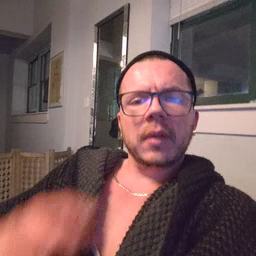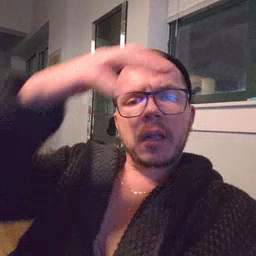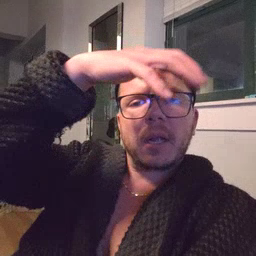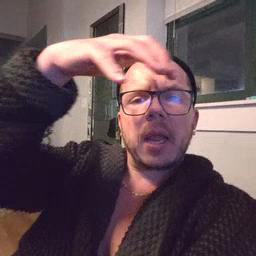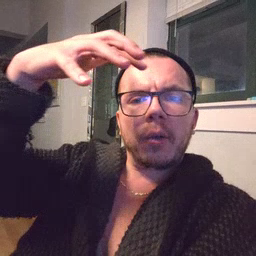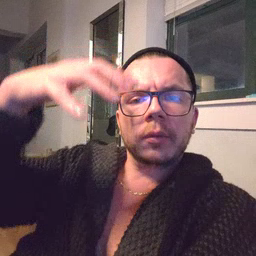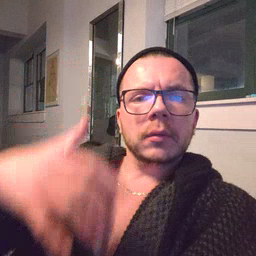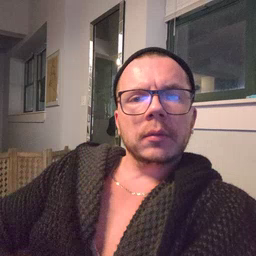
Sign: cloud